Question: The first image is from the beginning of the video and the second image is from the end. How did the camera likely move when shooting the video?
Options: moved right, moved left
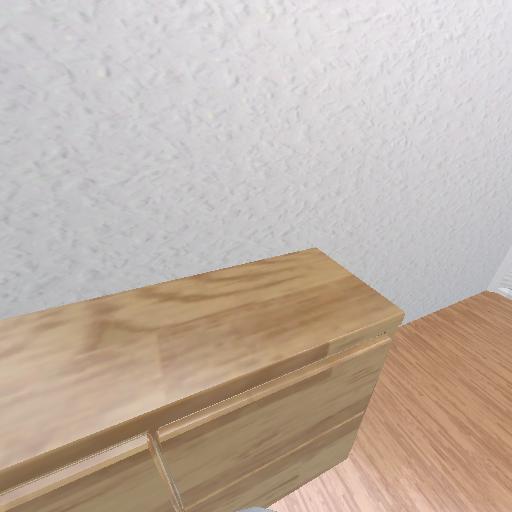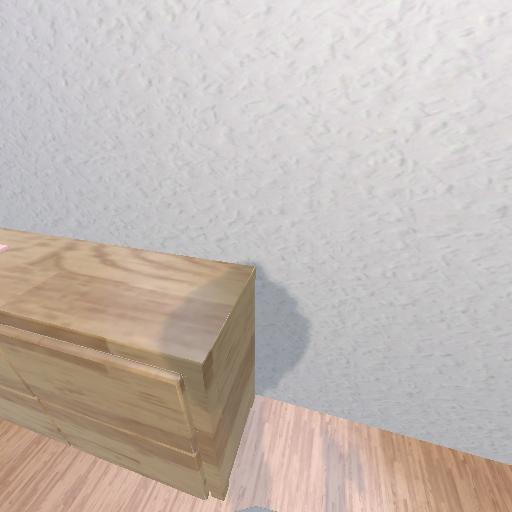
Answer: moved right